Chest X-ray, PA view. Patient: 51 years old, sex F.
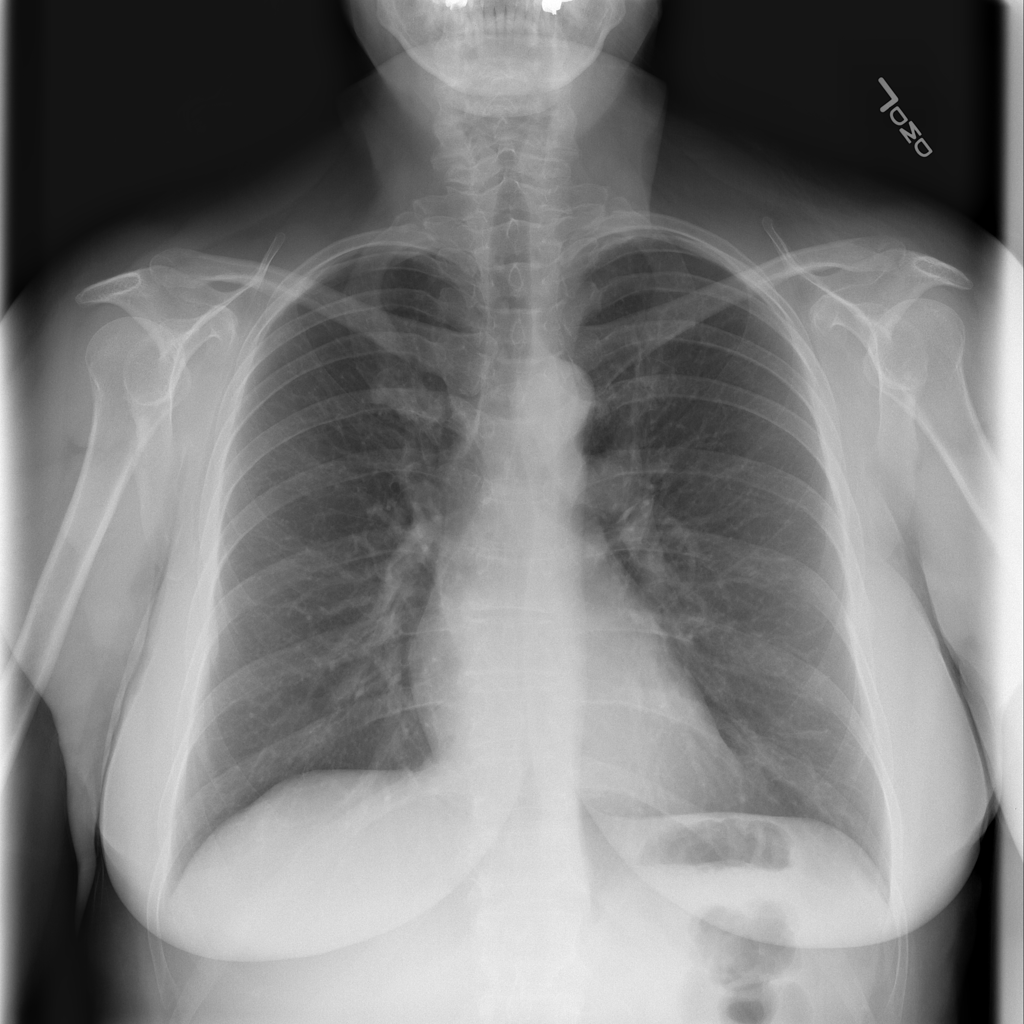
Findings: No Finding